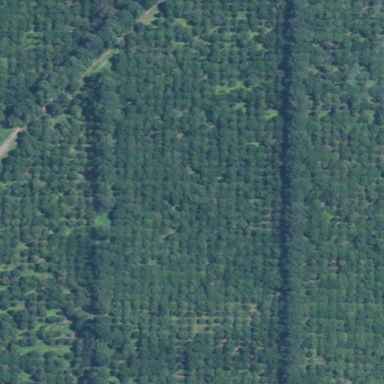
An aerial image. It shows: Orchard filled with macadamia trees.